Question: I have the following code:
'''
UIColor *borderColor = [UIColor colorWithRed:182 green:10 blue:96 alpha:1.0];
[viewImage.layer setBorderColor:borderColor.CGColor];
[viewImage.layer setBorderWidth:3.0];
[productView addSubview:viewImage];
'''
where 'viewImage' is my 'UIImageView' and 'productView' is my 'UIView'.
I want to get this color . I tried different values, and all the colors that I am getting is either white, red, black, yellow, or blue. I can't get any other colors, doesn't matter what values I enter. I tried colorWithHue:Saturation:Brightness and I have the same issue.
I am using this on iOS 6 SDK.
What am I doing wrong and how can I fix it?
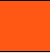
Answer: The values for red green and blue should be beween 0.0 and 1.0.
From UIColor doc:
Values below 0.0 are interpreted as 0.0, and values above 1.0 are interpreted as 1.0.